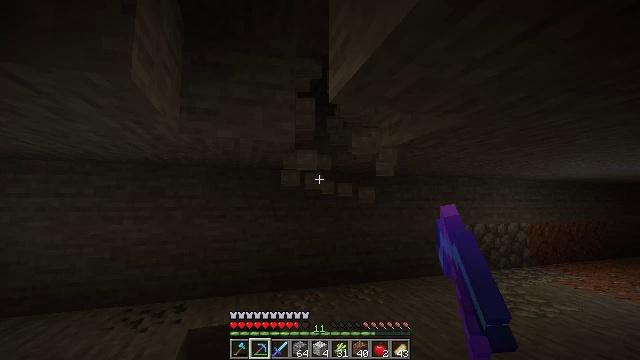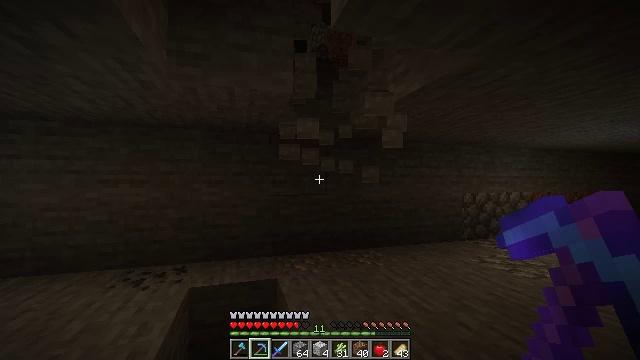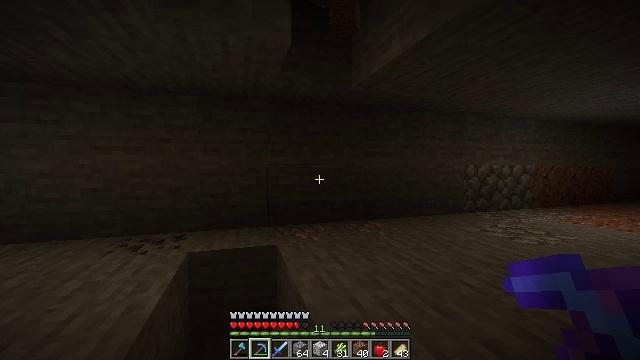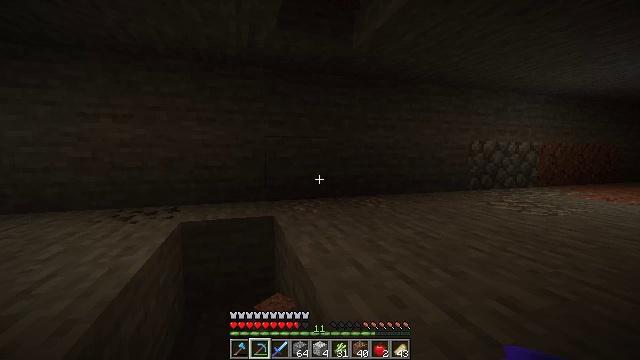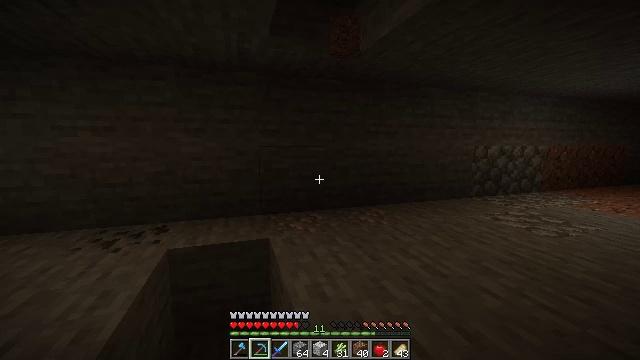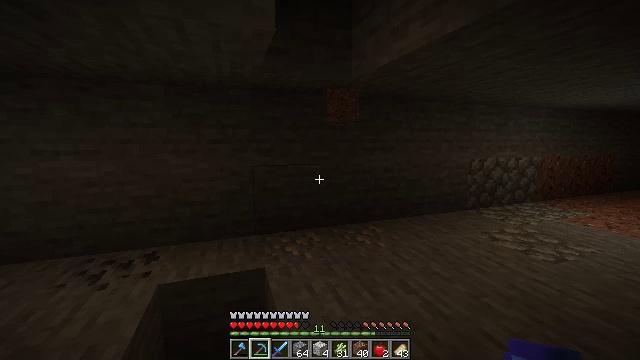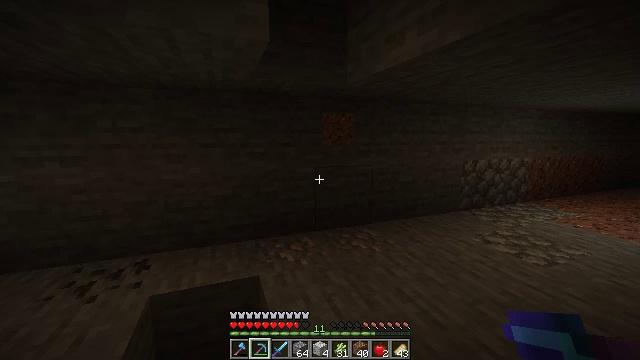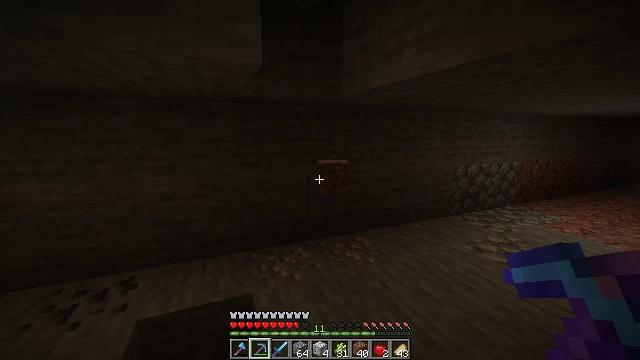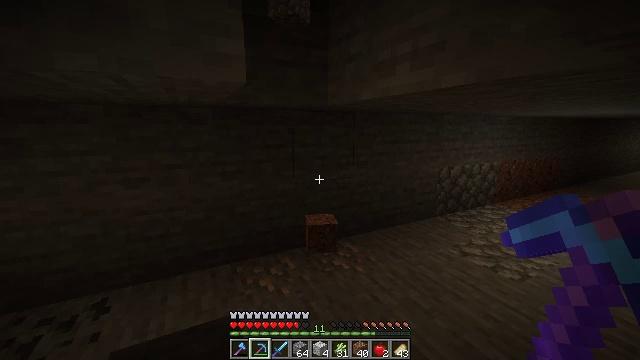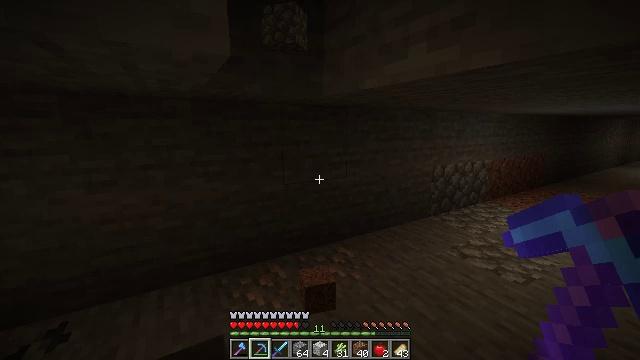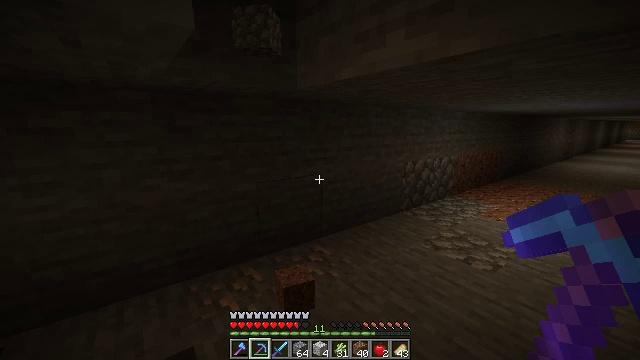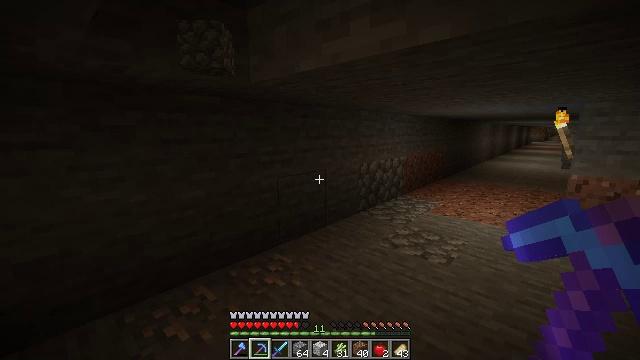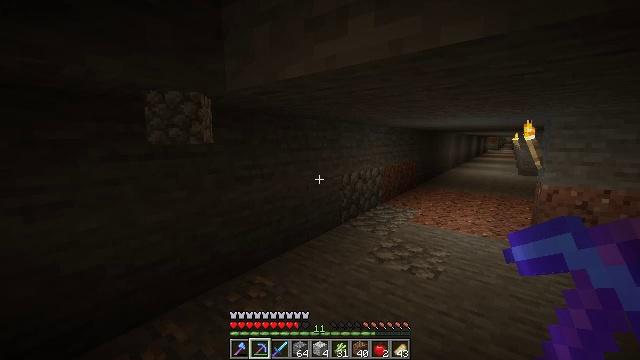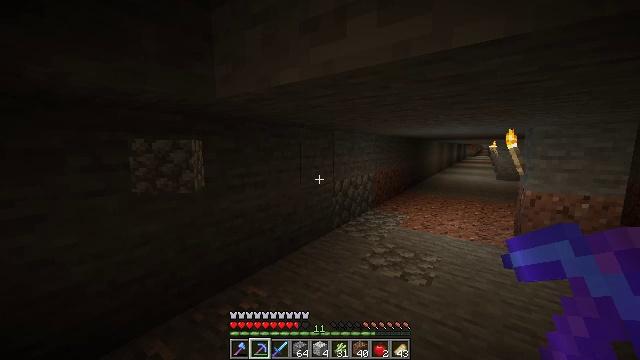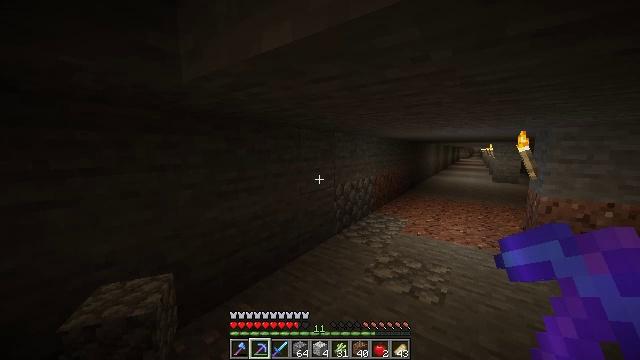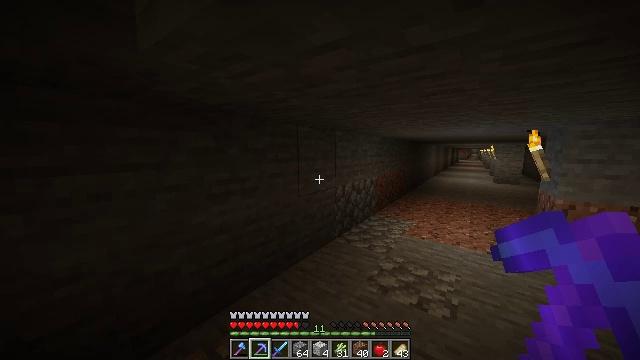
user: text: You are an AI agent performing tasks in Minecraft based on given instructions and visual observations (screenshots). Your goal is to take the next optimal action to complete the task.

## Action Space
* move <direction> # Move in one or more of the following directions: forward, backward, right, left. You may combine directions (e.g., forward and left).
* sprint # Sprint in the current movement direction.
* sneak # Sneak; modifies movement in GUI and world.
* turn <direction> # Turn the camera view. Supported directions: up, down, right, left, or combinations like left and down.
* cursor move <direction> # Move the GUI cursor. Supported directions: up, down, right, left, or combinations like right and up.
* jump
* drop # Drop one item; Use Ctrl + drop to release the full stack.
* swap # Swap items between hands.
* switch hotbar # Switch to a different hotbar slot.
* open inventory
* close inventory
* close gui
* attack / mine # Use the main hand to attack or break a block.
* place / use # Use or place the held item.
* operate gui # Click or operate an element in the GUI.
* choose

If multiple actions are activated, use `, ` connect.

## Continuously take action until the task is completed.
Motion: motion action
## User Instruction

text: Remove an oak pressure plate from the inventory.
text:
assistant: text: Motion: move forward, turn down
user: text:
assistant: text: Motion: move forward, turn down
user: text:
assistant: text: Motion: move forward, turn down, jump
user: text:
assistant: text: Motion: move forward, turn down, jump
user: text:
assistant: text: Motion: move forward, turn right and down, jump
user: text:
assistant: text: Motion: move forward, turn right, jump
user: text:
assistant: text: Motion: move forward, turn right, jump
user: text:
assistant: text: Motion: move forward, turn right and down
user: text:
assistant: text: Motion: move forward, turn right
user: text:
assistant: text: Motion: move forward, turn right
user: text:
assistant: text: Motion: move forward, sprint, turn right and up
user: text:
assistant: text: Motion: move forward, sprint, turn right and up
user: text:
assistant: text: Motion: move forward, sprint, turn right and up
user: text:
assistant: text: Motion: move forward, sprint
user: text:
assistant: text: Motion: move forward
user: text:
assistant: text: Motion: move forward, turn right and up
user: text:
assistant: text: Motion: move forward, sprint, turn right
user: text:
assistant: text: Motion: move forward, sprint, turn right
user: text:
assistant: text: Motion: move forward, sprint, turn right and down
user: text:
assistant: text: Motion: move forward, sprint, turn right and down
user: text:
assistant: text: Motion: move forward, turn right and down
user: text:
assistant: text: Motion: move forward, turn right
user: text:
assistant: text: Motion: move forward, sprint, turn right and down
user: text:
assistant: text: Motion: move forward, sprint, turn right and down
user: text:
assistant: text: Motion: move forward, sprint, turn right and down
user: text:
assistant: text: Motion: move forward, turn right and down
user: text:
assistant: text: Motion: move forward, turn right and down
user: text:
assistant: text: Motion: turn right
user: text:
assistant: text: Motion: turn right
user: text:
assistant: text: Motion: move forward, turn right